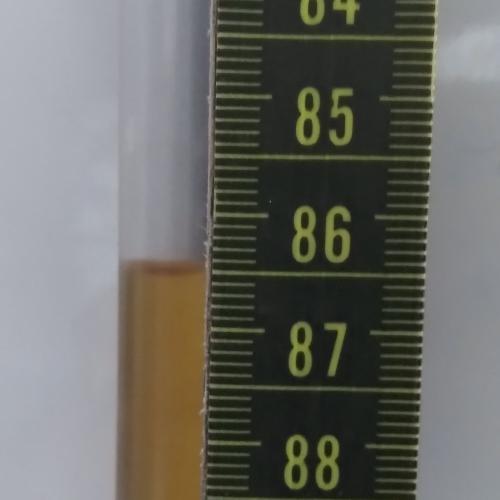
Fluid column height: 86.5 cm